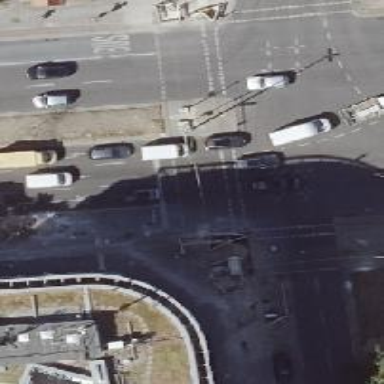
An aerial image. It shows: Road crossing with traffic signals.